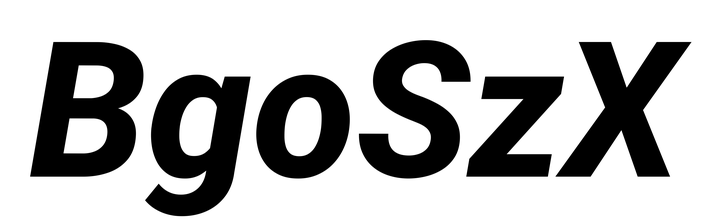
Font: Roboto-Italic_ExtraBold_Italic